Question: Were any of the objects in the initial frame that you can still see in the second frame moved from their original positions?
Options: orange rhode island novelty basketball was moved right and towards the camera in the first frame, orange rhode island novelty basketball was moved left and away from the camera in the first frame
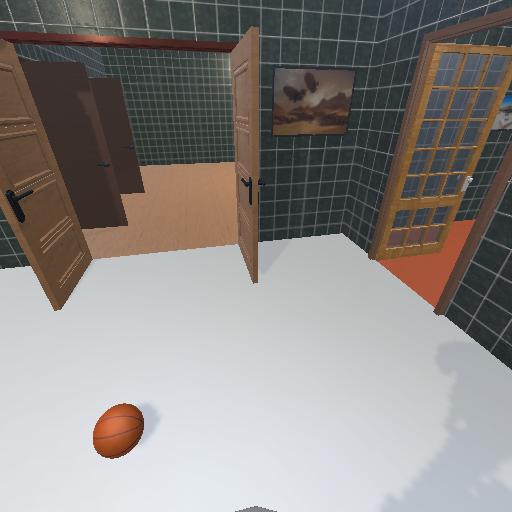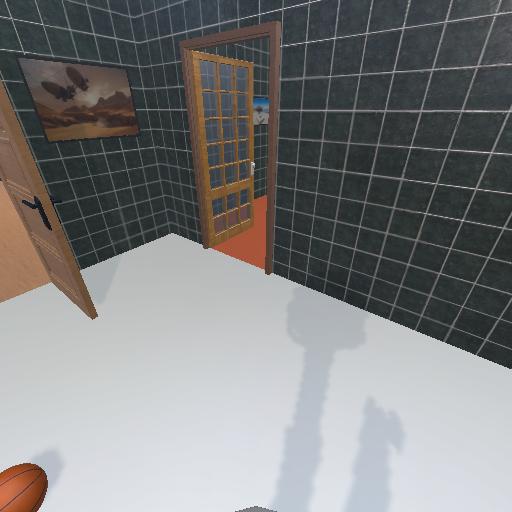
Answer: orange rhode island novelty basketball was moved right and towards the camera in the first frame